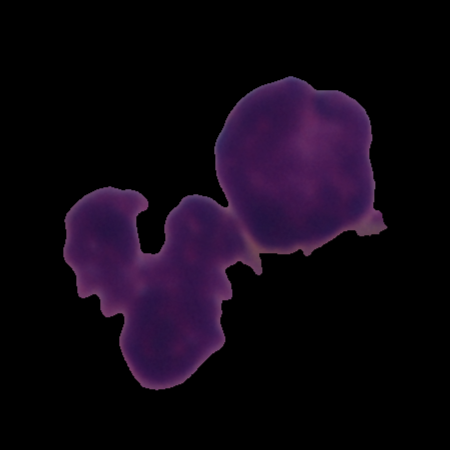
Label: healthy